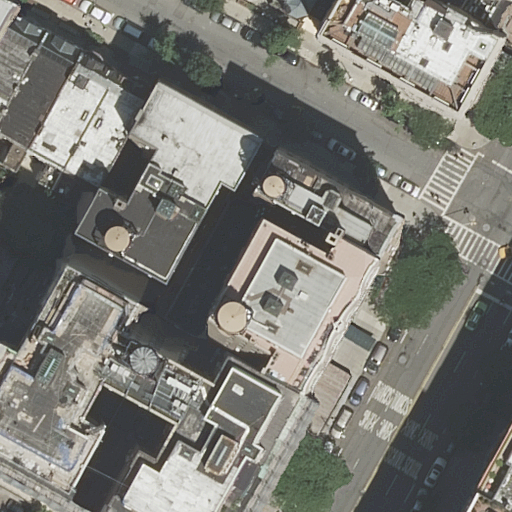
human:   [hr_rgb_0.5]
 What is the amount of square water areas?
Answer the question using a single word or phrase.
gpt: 0

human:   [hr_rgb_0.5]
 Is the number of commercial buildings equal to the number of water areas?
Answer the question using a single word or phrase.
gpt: yes

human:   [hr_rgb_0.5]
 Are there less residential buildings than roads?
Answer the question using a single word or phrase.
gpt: no

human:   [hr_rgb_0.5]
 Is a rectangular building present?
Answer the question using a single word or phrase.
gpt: yes

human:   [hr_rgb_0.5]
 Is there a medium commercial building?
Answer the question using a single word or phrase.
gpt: no

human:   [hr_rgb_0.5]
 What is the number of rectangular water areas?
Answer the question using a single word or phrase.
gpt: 0

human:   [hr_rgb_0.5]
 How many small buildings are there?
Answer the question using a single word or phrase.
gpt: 5

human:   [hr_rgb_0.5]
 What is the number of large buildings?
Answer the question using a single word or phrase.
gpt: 3

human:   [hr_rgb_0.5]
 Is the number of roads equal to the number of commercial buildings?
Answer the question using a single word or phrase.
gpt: no

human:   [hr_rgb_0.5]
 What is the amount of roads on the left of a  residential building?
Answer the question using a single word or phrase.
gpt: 0

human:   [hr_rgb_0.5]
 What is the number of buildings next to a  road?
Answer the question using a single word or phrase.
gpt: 15

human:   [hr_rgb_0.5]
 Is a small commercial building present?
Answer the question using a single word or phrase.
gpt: no

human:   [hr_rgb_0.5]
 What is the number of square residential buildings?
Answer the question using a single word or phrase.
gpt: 0

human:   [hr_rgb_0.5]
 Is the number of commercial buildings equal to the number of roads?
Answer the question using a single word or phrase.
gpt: no

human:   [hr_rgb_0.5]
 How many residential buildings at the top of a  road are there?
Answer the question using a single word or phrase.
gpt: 11

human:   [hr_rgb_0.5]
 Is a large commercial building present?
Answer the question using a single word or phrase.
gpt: no

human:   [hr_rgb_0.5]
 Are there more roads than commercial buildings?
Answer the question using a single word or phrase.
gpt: yes

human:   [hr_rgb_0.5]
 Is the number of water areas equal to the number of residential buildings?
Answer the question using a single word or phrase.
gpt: no

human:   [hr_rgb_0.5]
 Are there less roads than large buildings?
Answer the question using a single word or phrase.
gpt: yes

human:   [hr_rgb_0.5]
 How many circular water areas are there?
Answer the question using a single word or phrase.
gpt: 0

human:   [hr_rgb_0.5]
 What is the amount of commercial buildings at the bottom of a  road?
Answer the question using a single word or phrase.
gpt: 0

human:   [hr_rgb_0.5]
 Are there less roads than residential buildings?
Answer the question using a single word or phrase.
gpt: yes

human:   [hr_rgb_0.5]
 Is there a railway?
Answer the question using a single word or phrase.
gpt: no

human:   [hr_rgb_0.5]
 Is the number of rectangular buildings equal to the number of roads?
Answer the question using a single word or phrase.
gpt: no

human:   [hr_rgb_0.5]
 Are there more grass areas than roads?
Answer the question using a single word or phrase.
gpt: no

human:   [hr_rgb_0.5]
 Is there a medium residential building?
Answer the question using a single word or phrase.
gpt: yes

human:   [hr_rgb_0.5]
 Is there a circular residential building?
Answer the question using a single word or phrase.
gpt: no

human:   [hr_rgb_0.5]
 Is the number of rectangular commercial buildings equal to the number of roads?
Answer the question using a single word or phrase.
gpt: no

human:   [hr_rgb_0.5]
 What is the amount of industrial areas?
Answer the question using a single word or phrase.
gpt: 0

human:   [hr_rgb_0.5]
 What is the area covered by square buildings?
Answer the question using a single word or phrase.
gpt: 0m2

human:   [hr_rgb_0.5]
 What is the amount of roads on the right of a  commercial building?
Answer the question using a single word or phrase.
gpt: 0

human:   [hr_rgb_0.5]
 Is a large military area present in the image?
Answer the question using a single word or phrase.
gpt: no

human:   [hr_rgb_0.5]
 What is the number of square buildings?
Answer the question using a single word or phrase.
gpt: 0

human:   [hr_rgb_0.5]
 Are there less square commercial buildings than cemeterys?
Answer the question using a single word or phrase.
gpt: no

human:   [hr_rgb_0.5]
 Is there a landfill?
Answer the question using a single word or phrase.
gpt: no

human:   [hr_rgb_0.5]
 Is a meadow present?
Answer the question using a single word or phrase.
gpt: no